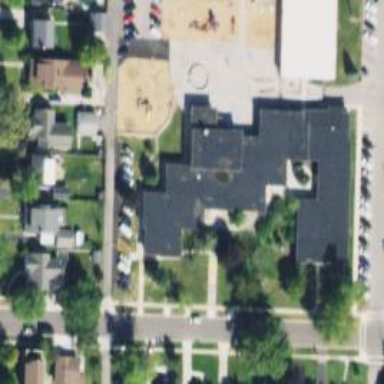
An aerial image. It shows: Modern school building.